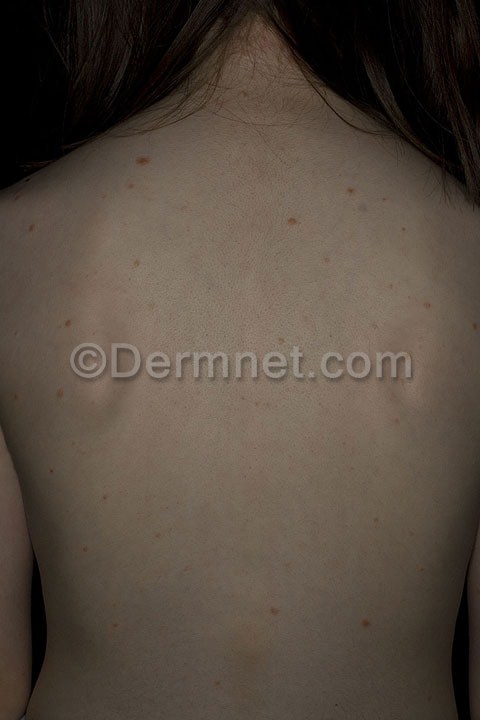
Disease: Psoriasis pictures Lichen Planus and related diseases